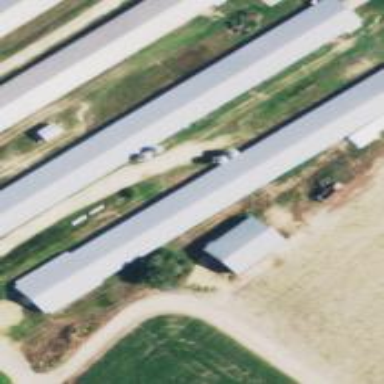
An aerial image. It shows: Farm auxiliary building.